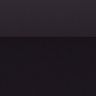
Metastatic tissue present: no